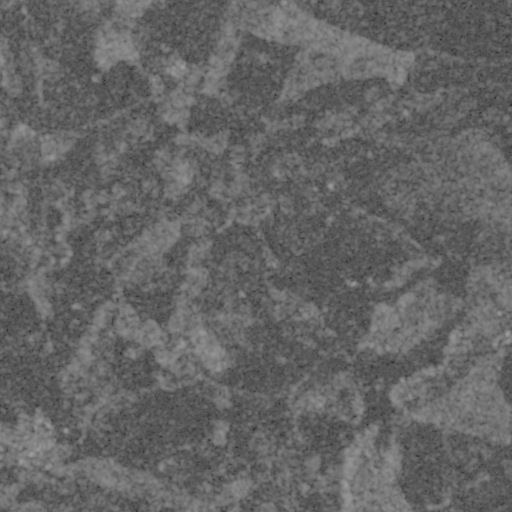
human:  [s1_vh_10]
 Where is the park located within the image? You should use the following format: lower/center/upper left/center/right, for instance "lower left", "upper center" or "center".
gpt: The park is located in the lower left of the image.
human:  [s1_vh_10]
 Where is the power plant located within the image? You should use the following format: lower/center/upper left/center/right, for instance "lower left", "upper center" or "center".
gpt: There is no power plant in the image.

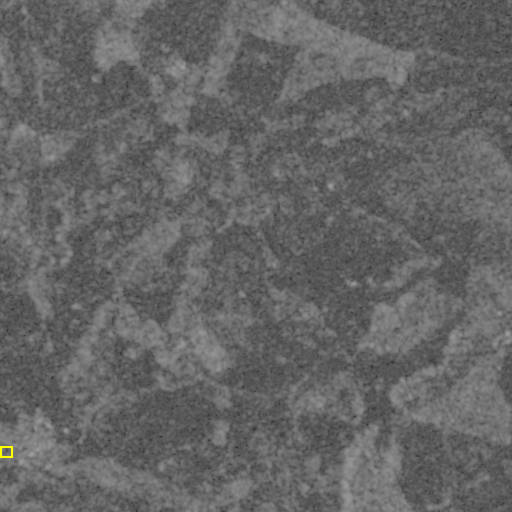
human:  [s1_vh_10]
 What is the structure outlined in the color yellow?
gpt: The structure outlined in yellow is a park.
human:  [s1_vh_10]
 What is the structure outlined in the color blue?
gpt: There is no blue outline.